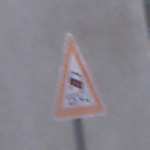
Verkehrszeichen: SchleuderOderRutschgefahr
Umgebung: Outdoor, Urban
Tageszeit: MorningAfternoon
Wetter: PartlyCloudy
Licht: Natural
Jahreszeit: NotSpecified
Kontrast: MediumContrast